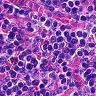
Metastatic tissue present: no